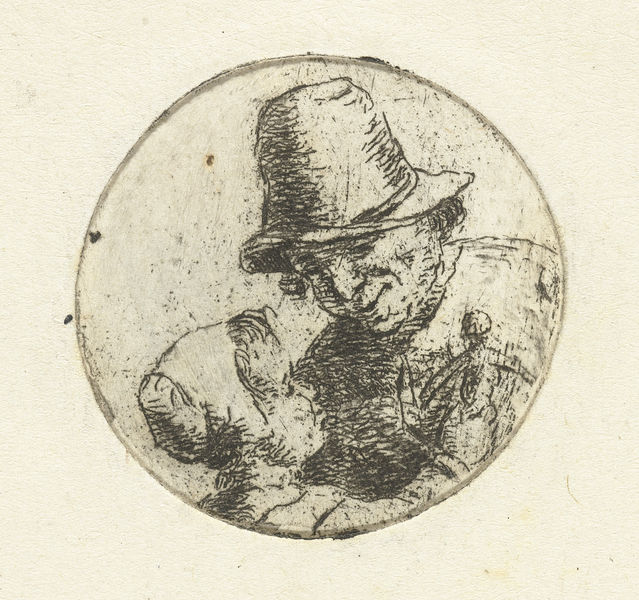
Titel: Buste van onbekende man met dochter
Künstler: Christina Chalon
Standort: Amsterdam
Institution: Rijksmuseum
Schlagwörter: mann, grob, frau, hut, mund, nase, schwarz, skizze, weiss, zeichnung, haube, alt, kappe, augen, barock, holland, porträt, haare, kind, vater, kreis, rund, lächeln, papier, junge, freude, striche, spiel, medaillon, geben, druck, schwarzweiss, schraffur, radierung, stich, schwert, strich, puppe, gravur, miniatur, sohn, mann mit hut, erwachsener, minatur